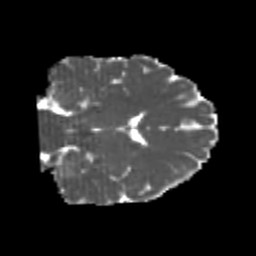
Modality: MD
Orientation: coronal
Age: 24
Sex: male
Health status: healthy
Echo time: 0.074 s